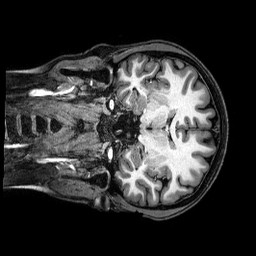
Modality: T1w
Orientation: coronal
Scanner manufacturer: philips
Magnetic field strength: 3 T
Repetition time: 2.5 s
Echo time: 0.0057 s